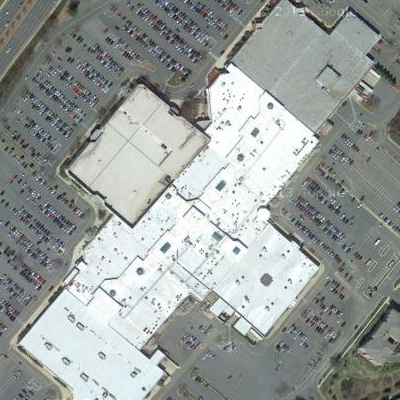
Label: cIndustry